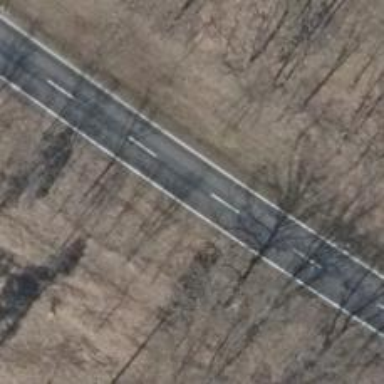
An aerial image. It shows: Secondary road with asphalt surface.